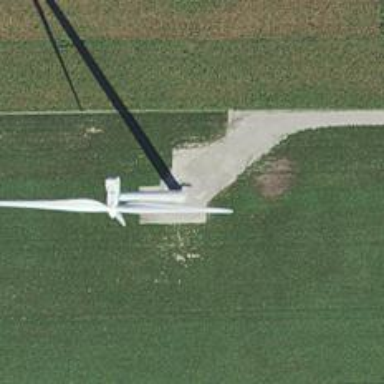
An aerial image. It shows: Wind generator powered by Vestas horizontal axis wind turbine.